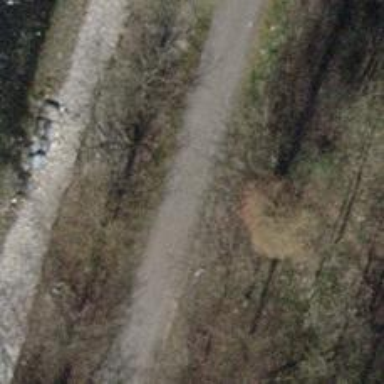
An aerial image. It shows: Footway with surface of fine gravel.